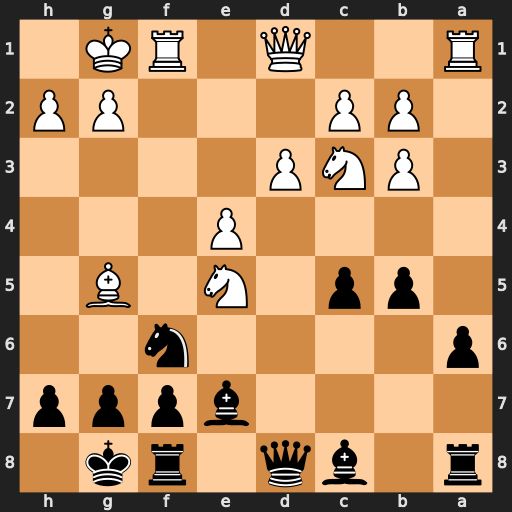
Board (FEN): r1bq1rk1/4bppp/p4n2/1pp1N1B1/4P3/1PNP4/1PP3PP/R2Q1RK1
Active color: b
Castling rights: -
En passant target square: -
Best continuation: Qd4+ Kh1 Qxe5